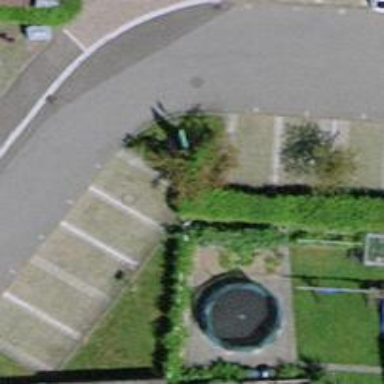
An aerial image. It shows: Hedge acting as barrier.